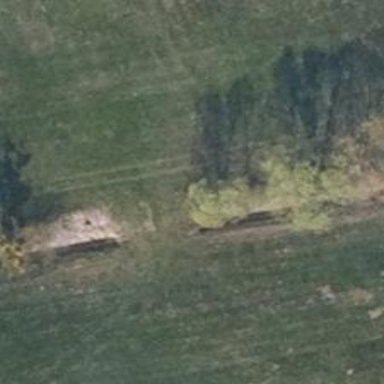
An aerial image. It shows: Row of trees in natural setting.